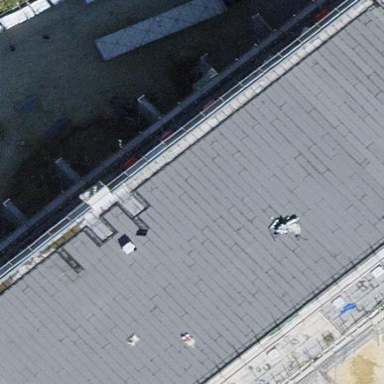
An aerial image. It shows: Office building with flat roof.